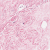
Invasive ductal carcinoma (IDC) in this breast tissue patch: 0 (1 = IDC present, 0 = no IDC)